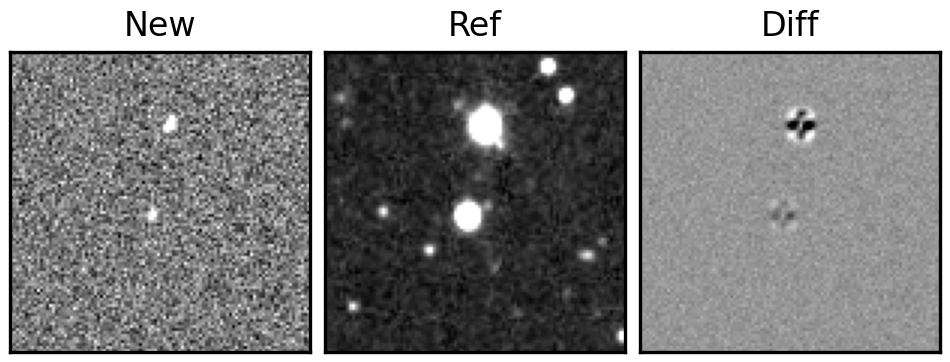
Label: bogus